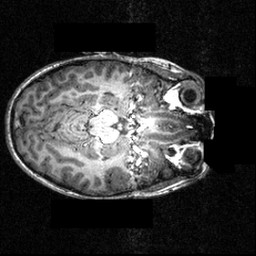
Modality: T1w
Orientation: axial
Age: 12
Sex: female
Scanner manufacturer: siemens
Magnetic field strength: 3.951 T
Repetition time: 1.5 s
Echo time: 0.00335 s